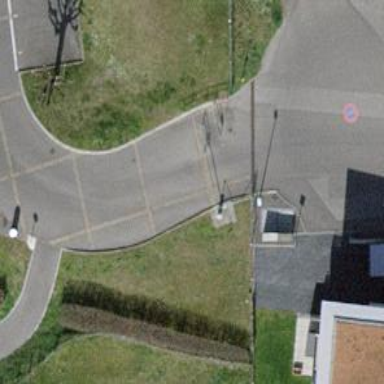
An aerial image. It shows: Cycle barrier.